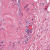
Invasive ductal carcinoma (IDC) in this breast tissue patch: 0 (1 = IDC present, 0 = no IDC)